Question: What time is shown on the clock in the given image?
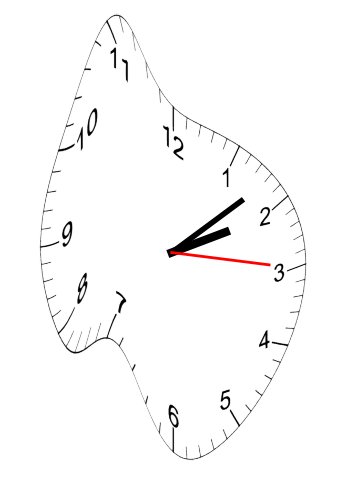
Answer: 02:08:15